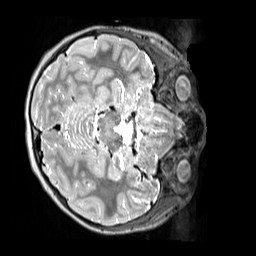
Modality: T2w
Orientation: axial
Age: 11
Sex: female
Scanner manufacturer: siemens
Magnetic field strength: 3 T
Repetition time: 3.2 s
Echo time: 0.408 s